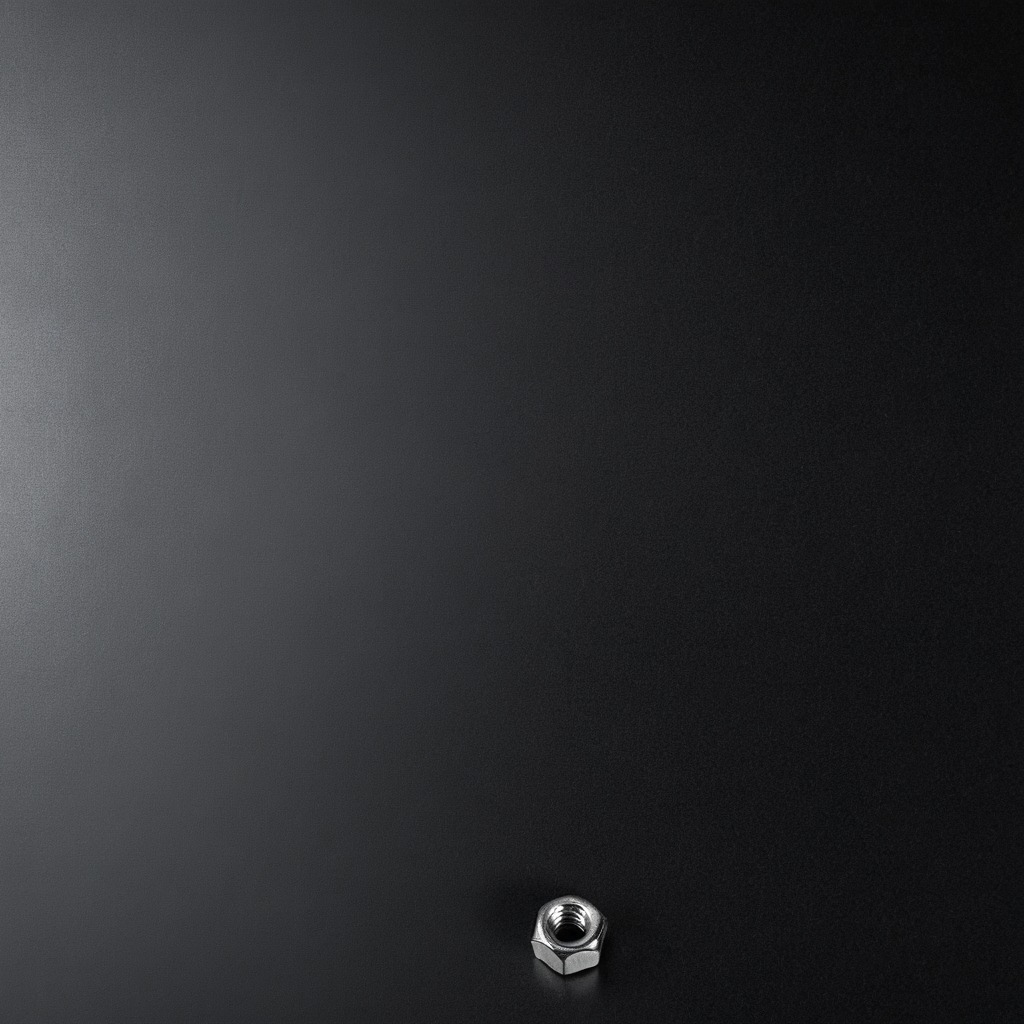
A metal nut is lying on the clean granite tabletop.